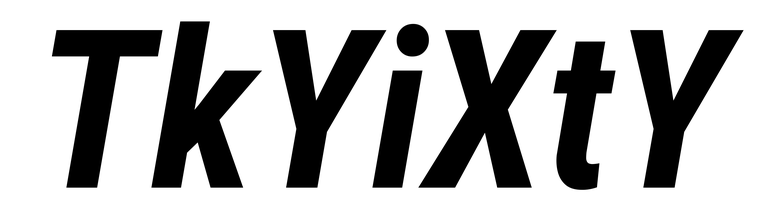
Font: Roboto-Italic_Condensed_Bold_Italic